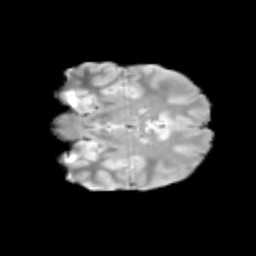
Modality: T2w
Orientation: coronal
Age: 13
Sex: male
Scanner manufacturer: siemens
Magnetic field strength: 3 T
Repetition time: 3.8 s
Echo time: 0.07 s